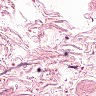
Metastatic tissue present: no